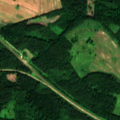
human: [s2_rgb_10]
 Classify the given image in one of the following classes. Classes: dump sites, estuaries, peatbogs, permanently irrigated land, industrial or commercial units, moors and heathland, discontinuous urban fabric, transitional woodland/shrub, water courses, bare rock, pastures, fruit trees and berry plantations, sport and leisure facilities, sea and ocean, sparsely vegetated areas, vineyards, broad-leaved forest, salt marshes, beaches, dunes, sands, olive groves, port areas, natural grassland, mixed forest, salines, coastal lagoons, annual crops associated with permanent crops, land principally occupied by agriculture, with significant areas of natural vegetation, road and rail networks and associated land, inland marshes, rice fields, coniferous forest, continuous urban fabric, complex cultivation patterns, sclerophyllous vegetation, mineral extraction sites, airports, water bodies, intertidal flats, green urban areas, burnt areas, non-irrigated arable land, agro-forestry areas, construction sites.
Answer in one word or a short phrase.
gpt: non-irrigated arable land, pastures, broad-leaved forest, mixed forest